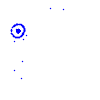
Particle: pion